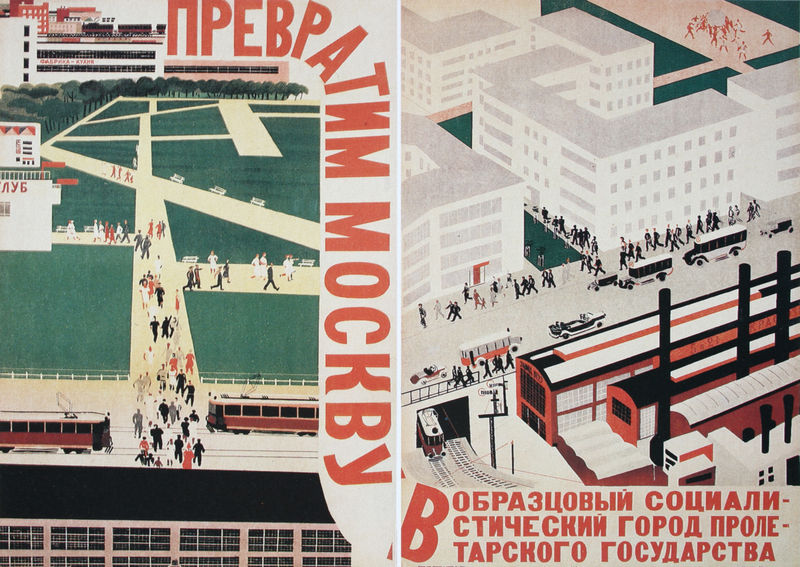
Titel: "Lasst uns Moskau in eine beispielhafte sozialistische Stadt des Proletariats verwandeln"
Künstler: Alexander Deineka
Standort: Moskau
Institution: Lenin-Bibliothek
Schlagwörter: bäume, frauen, grün, menschen, fenster, männer, straße, tür, weiss, gebäude, park, rasen, rot, weg, wiese, menge, architektur, häuser, morgen, brücke, wege, arbeit, schrift, passanten, laufen, russland, fabrik, schlot, werbung, bank, industrie, masten, sport, tor, technik, text, rennen, plakat, poster, sportplatz, bahn, strassen, verkehr, siedlung, etagen, geschosse, schienen, block, stockwerke, autos, tunnel, campus, russisch, straßenbahn, hallen, überführung, betrieb, bus, sozialismus, bwegung, busse, pkw, kyrillisch, udssr, propaganda, straßenbahnen, werktätige, masteb, blocks, aktivität, arbeitstätige, hochstraße, trams